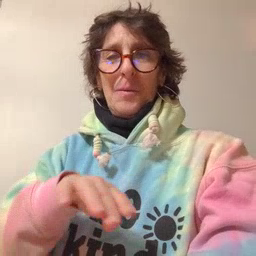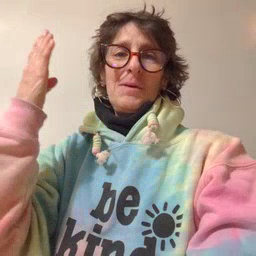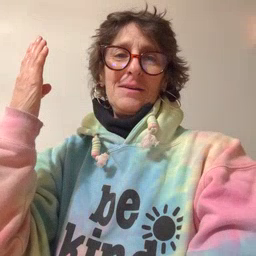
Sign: open